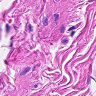
Metastatic tissue present: no